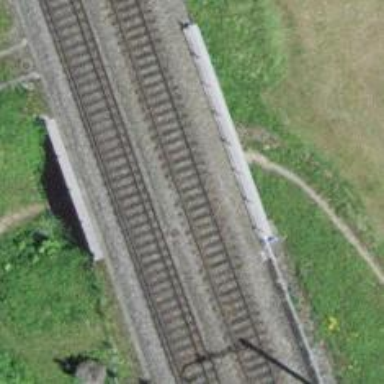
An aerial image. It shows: Bridge with single railway track electrified by contact line.